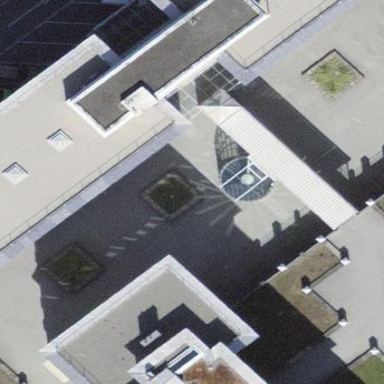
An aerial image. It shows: Office building.